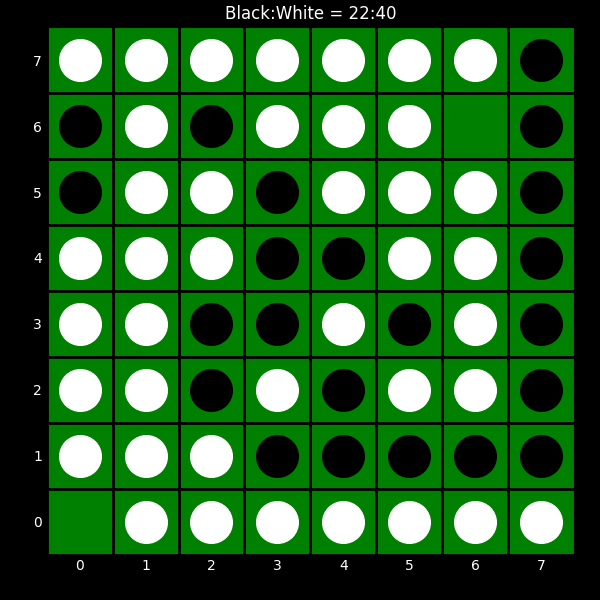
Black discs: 22
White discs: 40